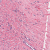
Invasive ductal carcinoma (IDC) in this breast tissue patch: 0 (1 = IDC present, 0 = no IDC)